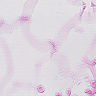
Metastatic tissue present: no